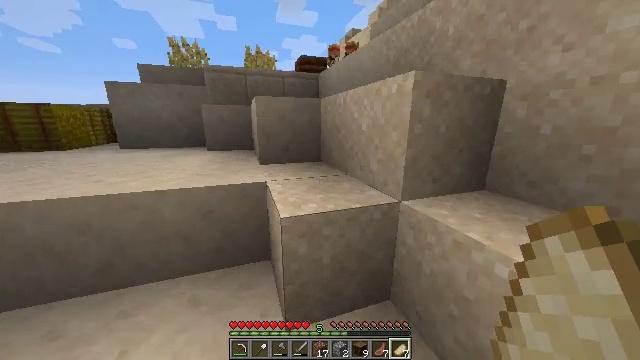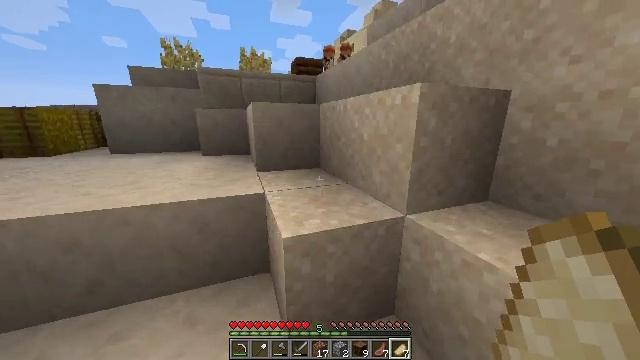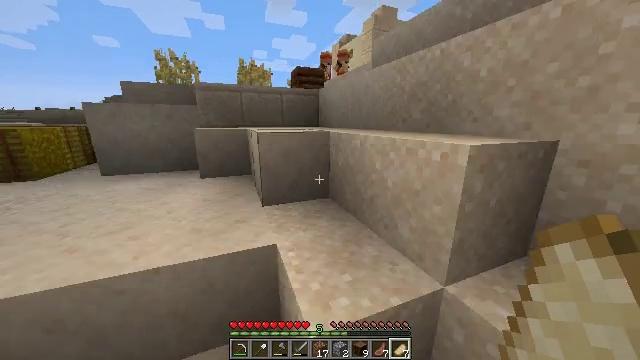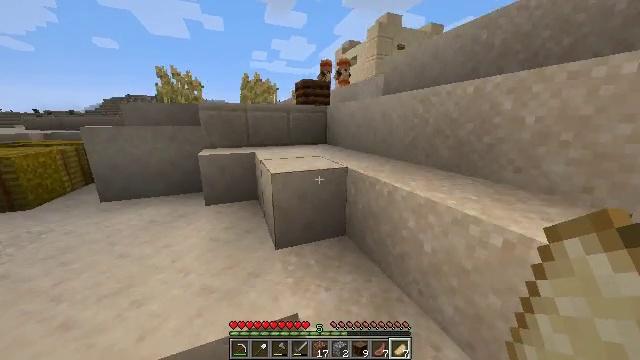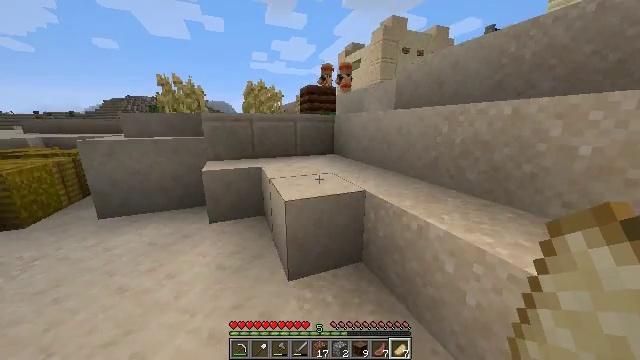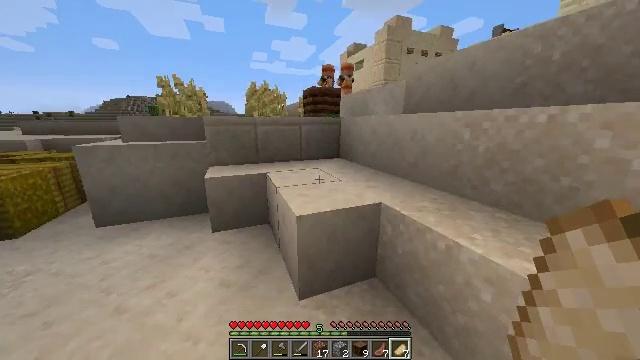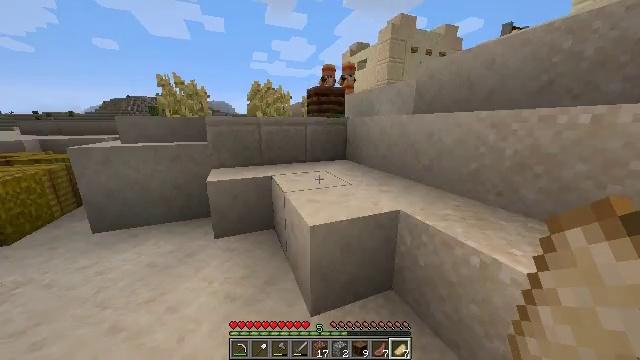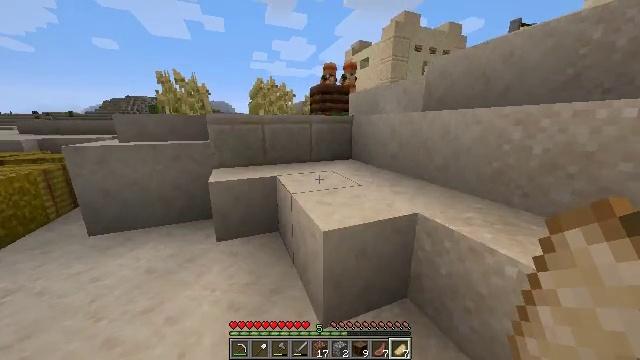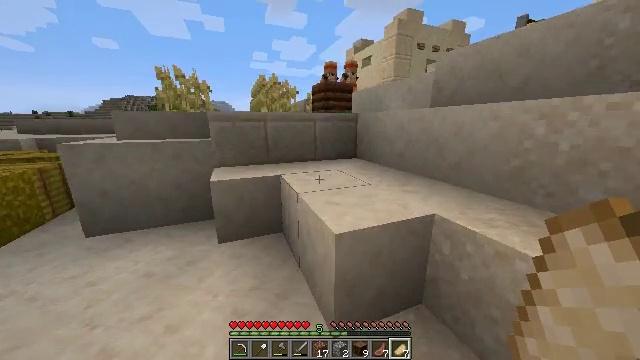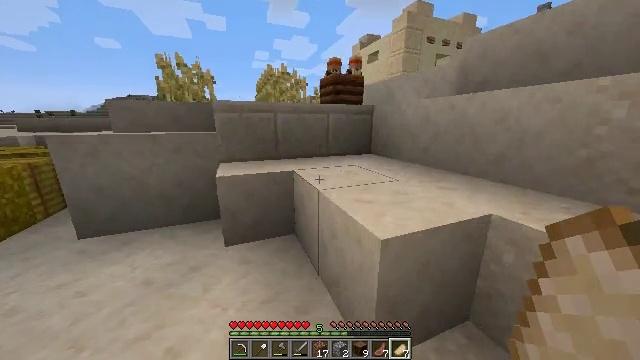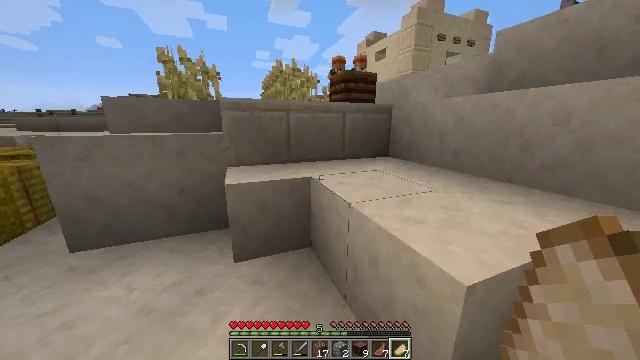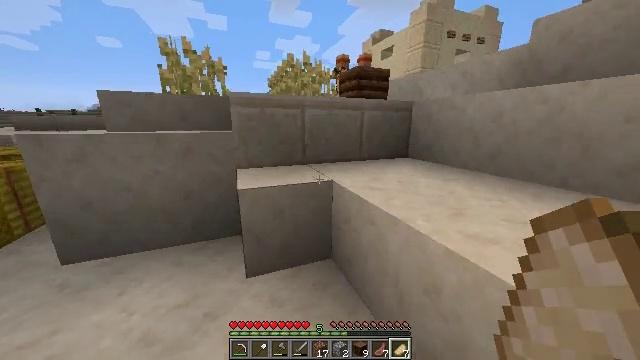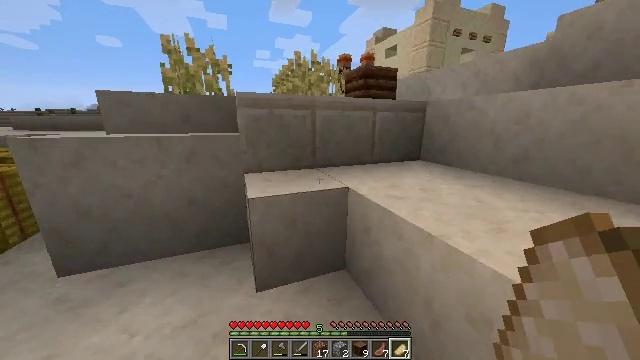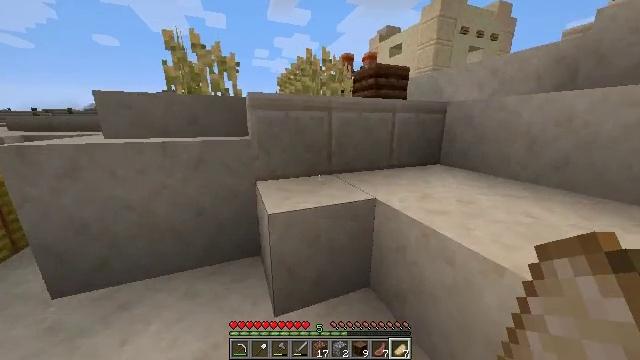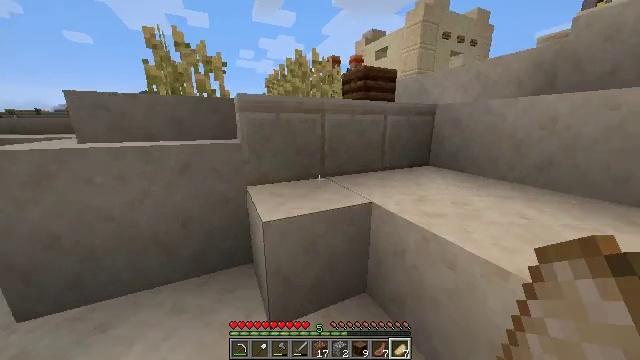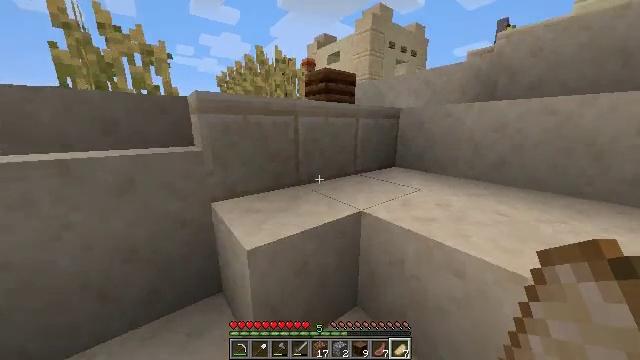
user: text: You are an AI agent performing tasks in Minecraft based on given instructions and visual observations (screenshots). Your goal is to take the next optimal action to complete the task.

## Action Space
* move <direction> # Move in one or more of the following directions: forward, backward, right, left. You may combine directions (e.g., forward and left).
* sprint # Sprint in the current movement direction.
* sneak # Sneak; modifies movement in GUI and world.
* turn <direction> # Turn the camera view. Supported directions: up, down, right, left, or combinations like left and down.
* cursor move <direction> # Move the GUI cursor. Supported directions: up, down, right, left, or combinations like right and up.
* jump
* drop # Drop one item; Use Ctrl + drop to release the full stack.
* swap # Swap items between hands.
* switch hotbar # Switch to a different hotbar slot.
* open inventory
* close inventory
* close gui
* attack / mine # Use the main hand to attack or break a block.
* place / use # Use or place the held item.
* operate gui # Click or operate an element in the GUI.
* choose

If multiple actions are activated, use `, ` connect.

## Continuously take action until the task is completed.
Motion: motion action
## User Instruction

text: Break the hay block to collect it.
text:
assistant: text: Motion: move forward and move left, sprint, turn right, jump
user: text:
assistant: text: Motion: move forward and move left, sprint, turn right, jump
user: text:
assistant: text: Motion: move forward and move left, sprint, jump
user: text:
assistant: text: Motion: move forward and move left, sprint, jump
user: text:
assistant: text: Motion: move forward and move left, sprint, jump
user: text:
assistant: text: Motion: move forward and move left, sprint
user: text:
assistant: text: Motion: move forward and move left, sprint
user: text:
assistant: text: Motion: move forward and move left, sprint
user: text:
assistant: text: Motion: move forward and move left, sprint
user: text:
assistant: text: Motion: move forward and move left, sprint
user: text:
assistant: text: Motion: move forward and move left, sprint
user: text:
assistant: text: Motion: move forward and move left, sprint
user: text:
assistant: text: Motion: move forward and move left, sprint
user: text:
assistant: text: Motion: move forward and move left, sprint, turn right
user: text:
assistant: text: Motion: move forward, sprint, turn right
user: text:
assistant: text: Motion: move forward, sprint, turn right, jump
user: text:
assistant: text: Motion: move forward, sprint, turn right, jump
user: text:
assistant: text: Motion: move forward, sprint, turn right, jump
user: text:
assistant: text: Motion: move forward, sprint, turn right, jump
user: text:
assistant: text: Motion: move forward, sprint, turn right, jump
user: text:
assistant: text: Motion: move forward, sprint, turn right
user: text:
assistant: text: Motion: move forward, sprint, turn right
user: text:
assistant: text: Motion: move forward, sprint, turn left
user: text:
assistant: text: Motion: move forward, sprint
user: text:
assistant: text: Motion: move forward, sprint
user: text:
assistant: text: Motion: move forward, sprint, jump
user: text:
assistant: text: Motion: move forward, sprint, jump
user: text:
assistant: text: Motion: move forward, sprint, jump
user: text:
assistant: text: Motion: move forward, sprint, jump
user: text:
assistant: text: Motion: move forward, sprint, turn down, jump